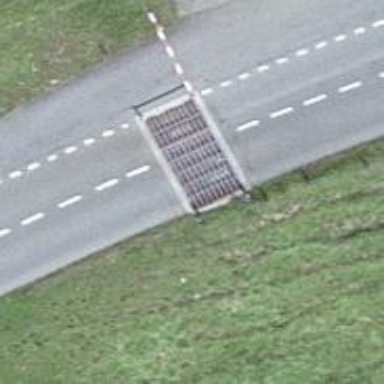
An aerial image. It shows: Cattle grid.